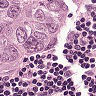
Metastatic tissue present: yes